六年级 · 算术
桃树:

梨树: $\underbrace{\underbrace{1}_{\text {梨树是桃树的 } \frac{2}{3}}}_{? \text { 棵 }}$
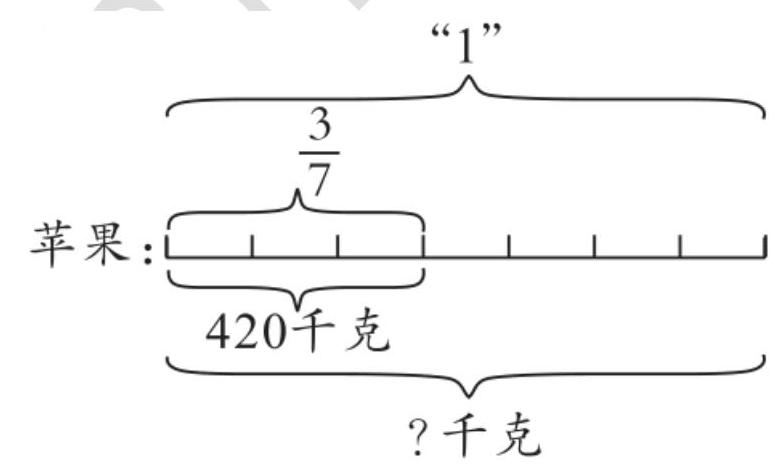
答案: $720 \times \frac{2}{3}=480$ (棵)